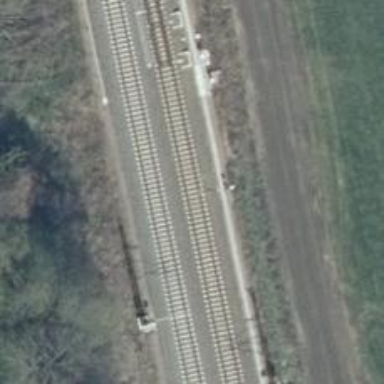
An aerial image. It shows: Railway track with contact lines for electrification.